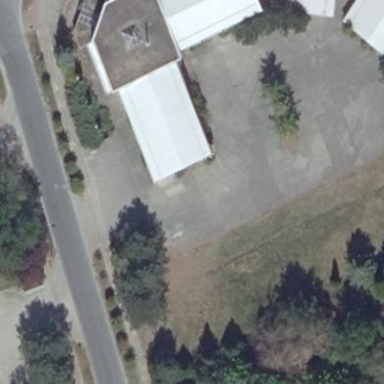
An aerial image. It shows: Commercial building.